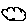
Label: cloud